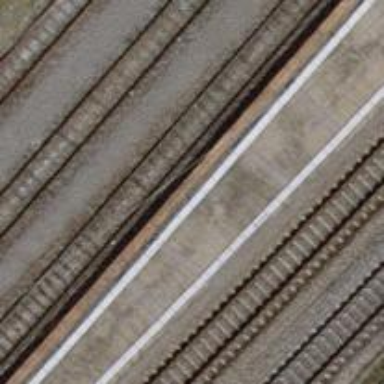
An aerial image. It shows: Rail siding with electrified contact lines for trains.